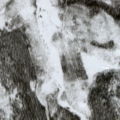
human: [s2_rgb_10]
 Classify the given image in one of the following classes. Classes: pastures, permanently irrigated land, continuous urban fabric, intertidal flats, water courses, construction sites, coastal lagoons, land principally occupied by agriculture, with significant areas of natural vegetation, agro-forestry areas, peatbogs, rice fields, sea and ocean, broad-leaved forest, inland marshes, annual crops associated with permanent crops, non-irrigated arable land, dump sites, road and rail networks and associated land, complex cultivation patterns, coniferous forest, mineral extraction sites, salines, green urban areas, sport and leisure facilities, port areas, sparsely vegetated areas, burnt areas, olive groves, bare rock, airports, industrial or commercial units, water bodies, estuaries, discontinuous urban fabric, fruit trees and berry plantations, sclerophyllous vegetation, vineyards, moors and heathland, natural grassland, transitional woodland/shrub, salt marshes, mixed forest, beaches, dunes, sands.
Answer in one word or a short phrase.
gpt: coniferous forest, mixed forest, peatbogs